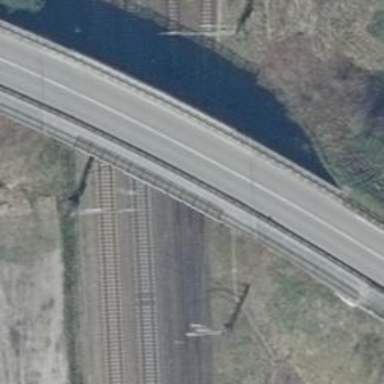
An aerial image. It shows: Secondary road with asphalt surface passing over bridge.